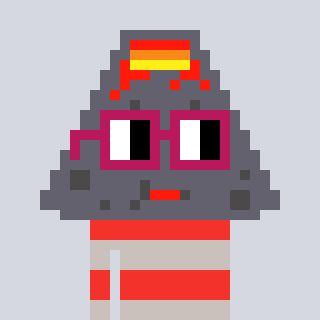
a pixel art character with square dark red glasses, a volcano-shaped head and a foggrey-colored body on a cool background